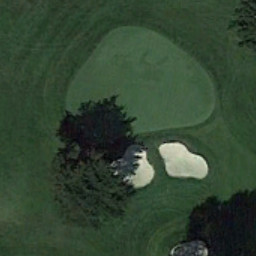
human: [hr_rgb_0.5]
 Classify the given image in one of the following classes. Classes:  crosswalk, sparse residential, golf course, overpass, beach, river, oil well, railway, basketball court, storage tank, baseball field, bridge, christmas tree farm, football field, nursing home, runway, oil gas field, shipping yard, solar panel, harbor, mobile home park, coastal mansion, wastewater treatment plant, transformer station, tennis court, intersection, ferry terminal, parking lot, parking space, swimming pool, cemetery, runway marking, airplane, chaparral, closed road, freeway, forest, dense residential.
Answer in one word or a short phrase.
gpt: golf course